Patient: sex F, age 72
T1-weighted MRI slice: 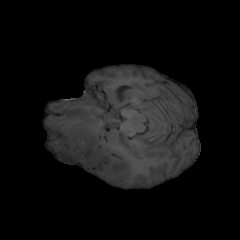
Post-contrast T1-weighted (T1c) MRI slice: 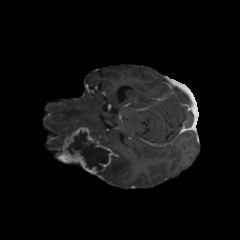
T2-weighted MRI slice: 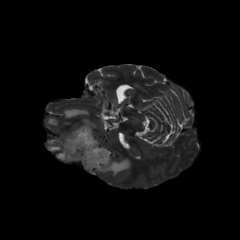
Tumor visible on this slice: yes
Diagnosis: Glioblastoma, IDH-wildtype
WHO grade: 4